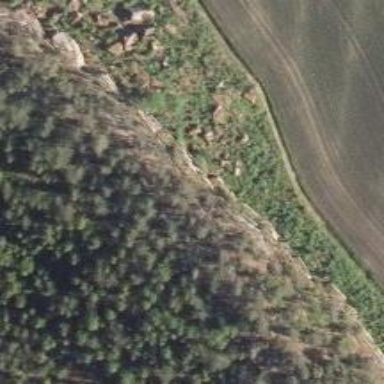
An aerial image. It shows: Cliff in nature.